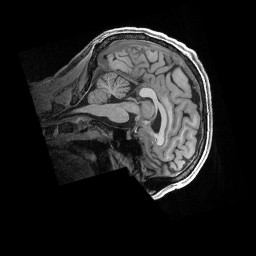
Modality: T1w
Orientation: sagittal
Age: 36
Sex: male
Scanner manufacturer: siemens
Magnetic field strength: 3 T
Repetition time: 2.5 s
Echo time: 0.00296 s